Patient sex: M
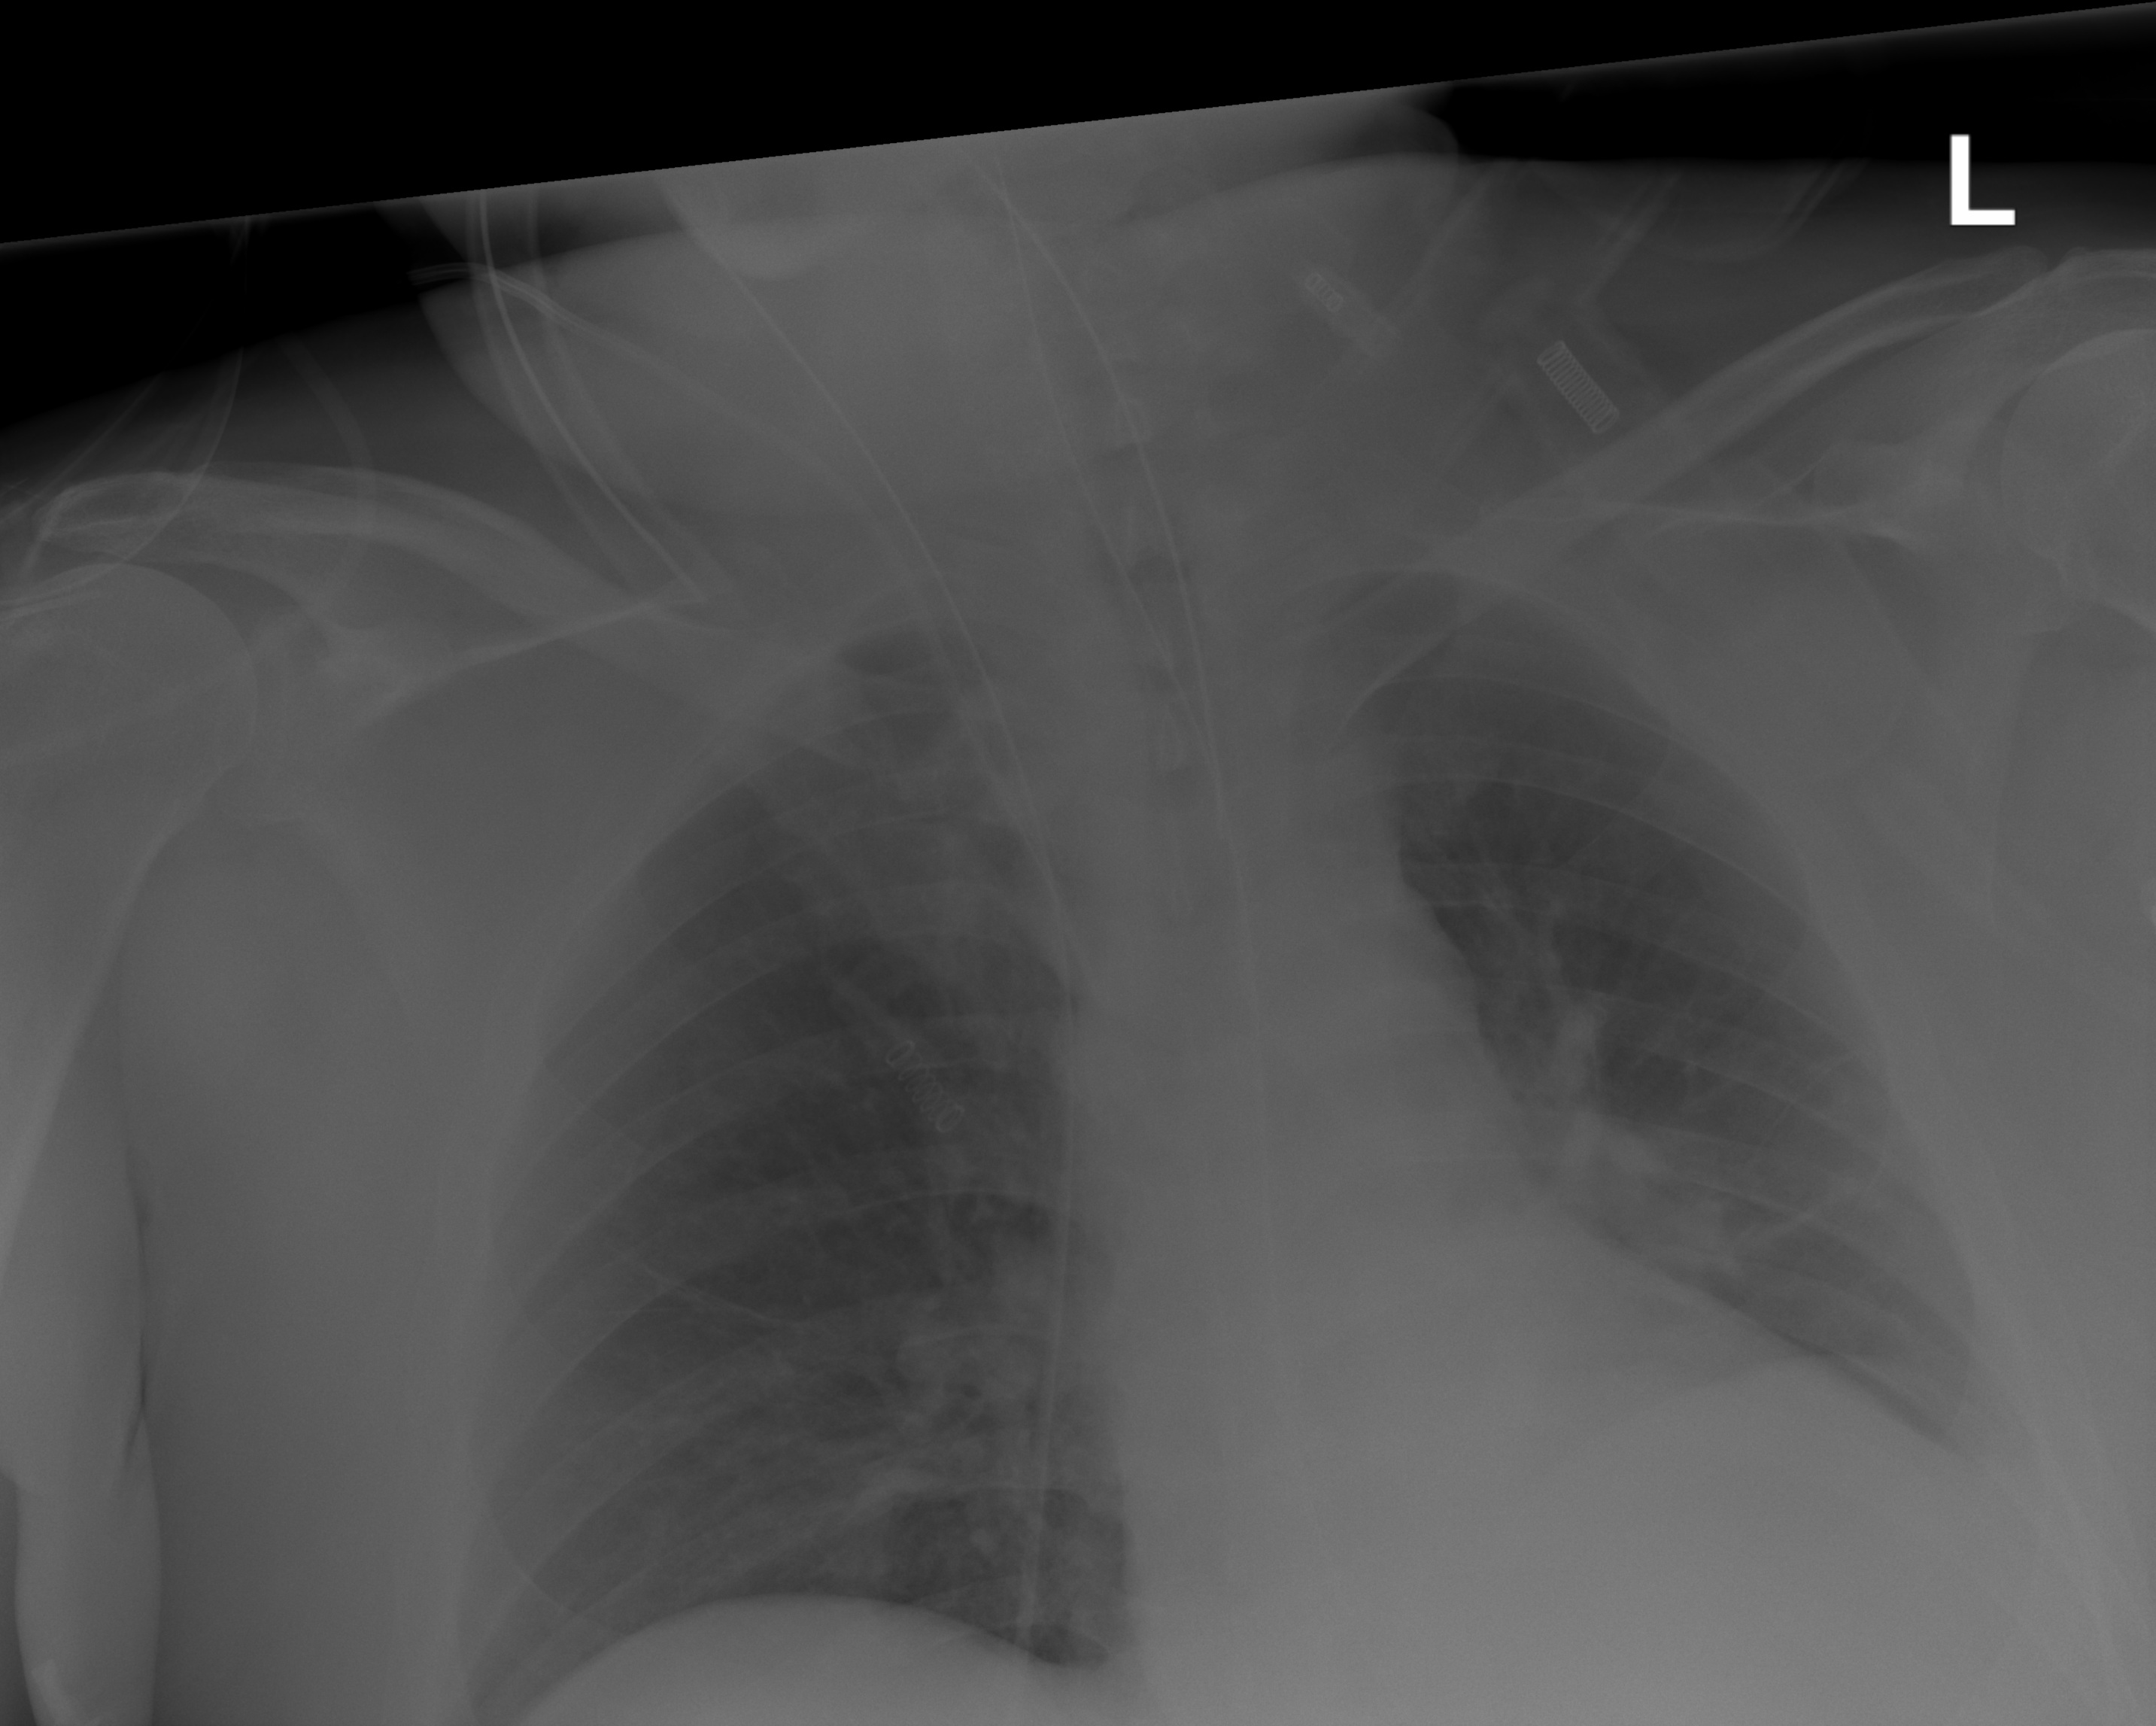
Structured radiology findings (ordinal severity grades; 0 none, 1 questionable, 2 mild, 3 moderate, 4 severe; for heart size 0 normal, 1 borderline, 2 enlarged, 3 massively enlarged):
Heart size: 0
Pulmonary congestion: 0
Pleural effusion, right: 0
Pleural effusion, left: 1
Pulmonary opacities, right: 0
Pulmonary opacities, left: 1
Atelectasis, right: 0
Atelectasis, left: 2